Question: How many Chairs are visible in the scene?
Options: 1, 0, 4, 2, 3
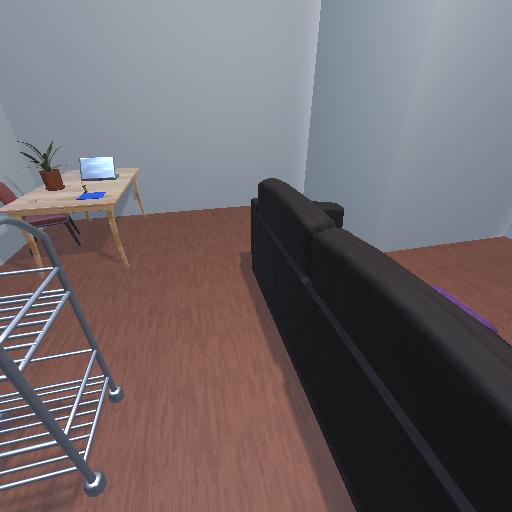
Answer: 1